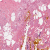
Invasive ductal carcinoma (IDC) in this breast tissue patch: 0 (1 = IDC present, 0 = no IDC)